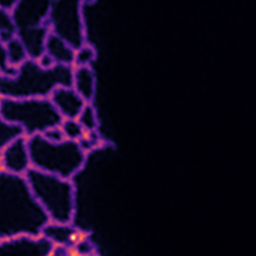
Label: Super-resolution ER image